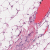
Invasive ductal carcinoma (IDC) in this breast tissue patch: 0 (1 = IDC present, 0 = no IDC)